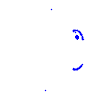
Particle: kaon